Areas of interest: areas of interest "Jinan Medical Museum"
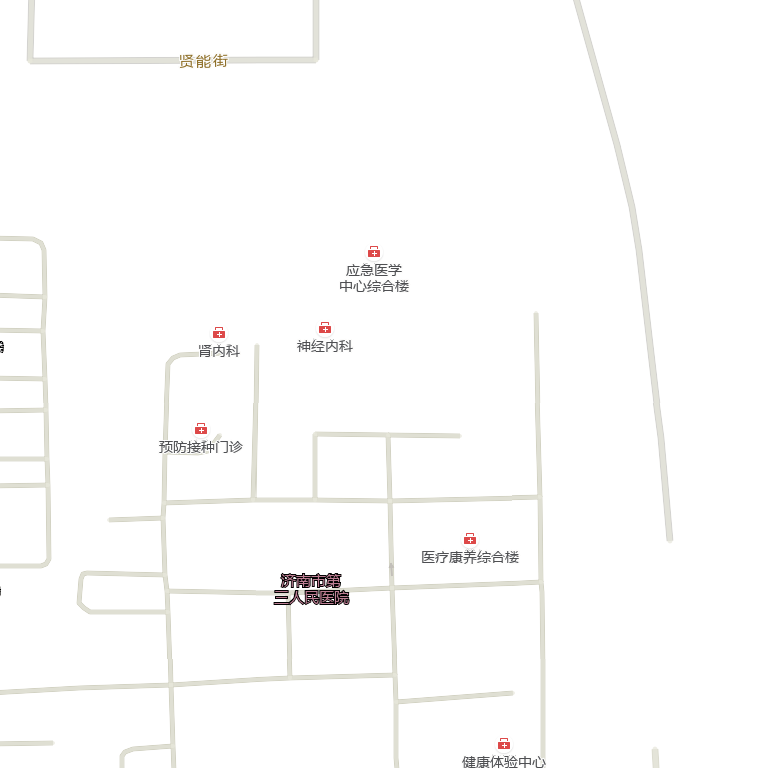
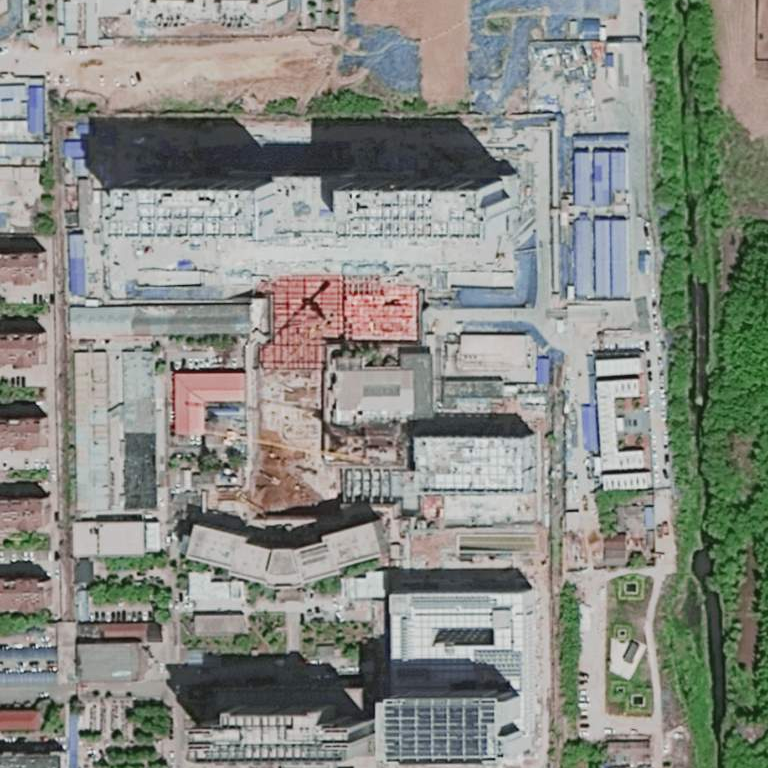